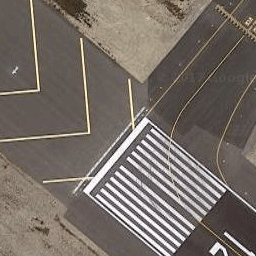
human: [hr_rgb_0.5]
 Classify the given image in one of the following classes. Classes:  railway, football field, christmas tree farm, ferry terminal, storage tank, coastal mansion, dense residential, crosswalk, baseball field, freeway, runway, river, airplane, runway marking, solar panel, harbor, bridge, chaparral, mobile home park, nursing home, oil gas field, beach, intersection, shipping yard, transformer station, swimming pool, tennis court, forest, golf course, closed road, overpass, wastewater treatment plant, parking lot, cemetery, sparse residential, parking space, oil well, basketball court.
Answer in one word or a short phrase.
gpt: runway